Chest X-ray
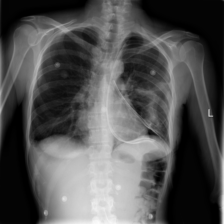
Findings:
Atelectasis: negative
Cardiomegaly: negative
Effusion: positive
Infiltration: negative
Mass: negative
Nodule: positive
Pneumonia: negative
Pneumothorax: positive
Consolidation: negative
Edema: negative
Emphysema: negative
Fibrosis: negative
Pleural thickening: negative
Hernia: negative